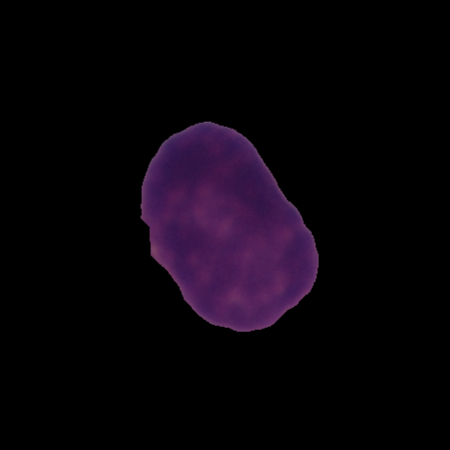
Label: healthy